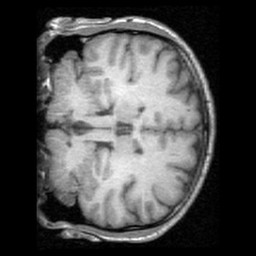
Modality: T1w
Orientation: coronal
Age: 39